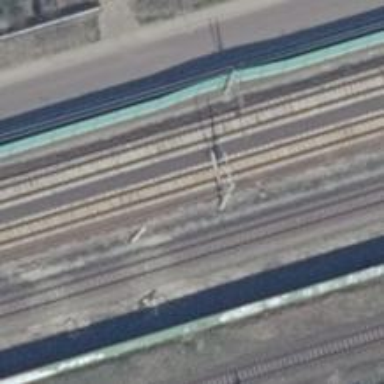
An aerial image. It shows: Milestone along the railway track with catenary mast.